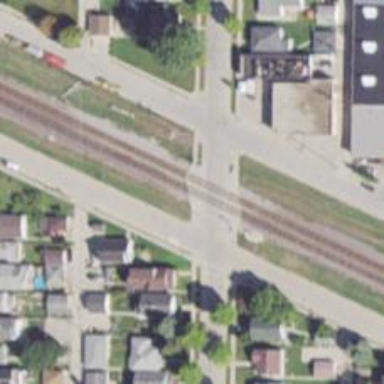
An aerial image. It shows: Crossing for the railway.